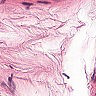
Metastatic tissue present: no